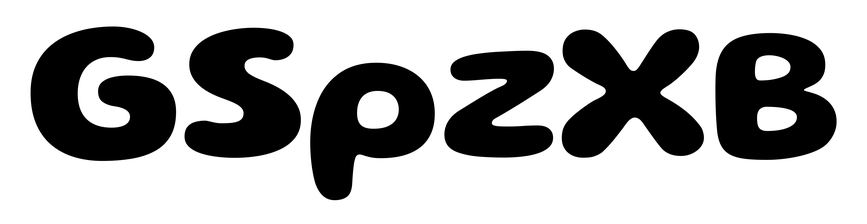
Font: Gluten_Bold